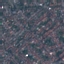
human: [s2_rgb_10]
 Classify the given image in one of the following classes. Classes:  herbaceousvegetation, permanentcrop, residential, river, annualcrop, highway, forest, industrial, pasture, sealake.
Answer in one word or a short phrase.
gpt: Residential